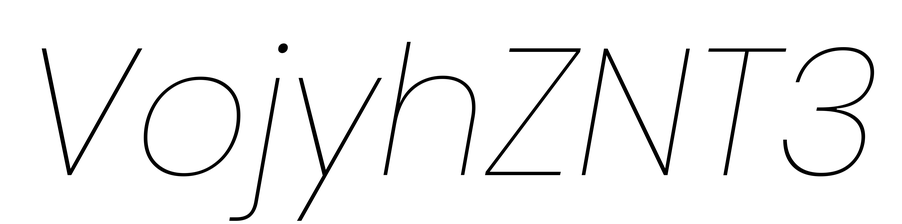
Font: Poppins-ThinItalic